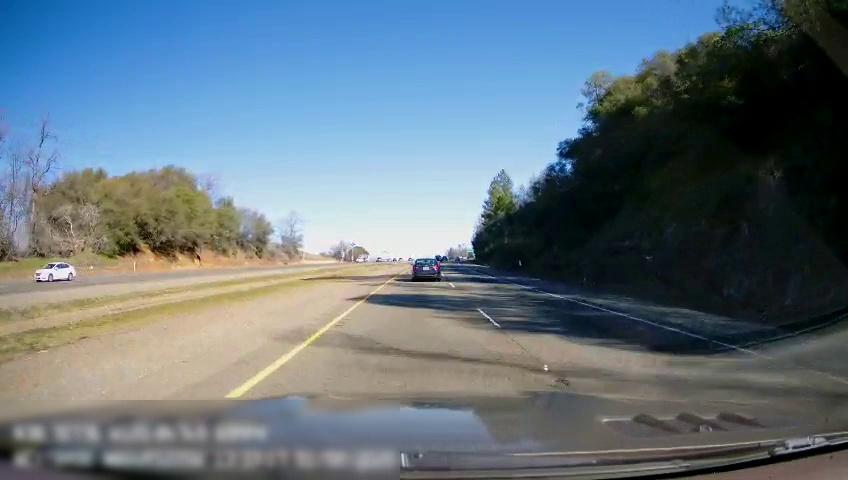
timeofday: Day
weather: Sunny
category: Drivable Space
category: Drivable Space
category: Vehicles | Car
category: Vehicles | Car
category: Lanes | Current Lane
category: Lanes | Current Lane
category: Lanes | Alternate Lane